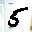
Label: 5